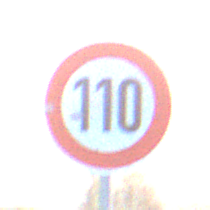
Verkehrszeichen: Geschwindigkeit110
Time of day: Dawn
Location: Outdoor (Nature)
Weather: Clear
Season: NotSpecified
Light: Natural